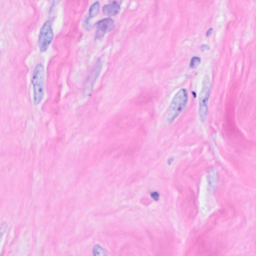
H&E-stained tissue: Breast